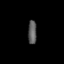
Tissue: lung
Cell type: Epithelial cells
Senescence score: 0.214
Nuclear area (px): 201
Mean DAPI intensity: 90.617